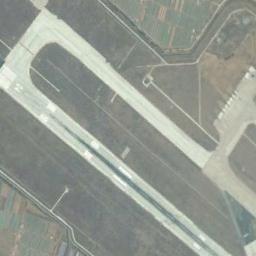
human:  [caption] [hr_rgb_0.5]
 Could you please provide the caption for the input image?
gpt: Next to the two runways are brown bare ground  One side of the runway is connected to a concrete ground  There are white short and thick line signs on the runway .

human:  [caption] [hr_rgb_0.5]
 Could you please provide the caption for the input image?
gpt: The runway with some markings connects another road .

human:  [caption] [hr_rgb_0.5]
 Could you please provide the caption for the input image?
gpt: The grass is beside the runway .

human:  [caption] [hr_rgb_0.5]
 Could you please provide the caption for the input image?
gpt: The runway is on the bare land .

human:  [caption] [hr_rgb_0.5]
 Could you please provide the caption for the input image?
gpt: There are some empty land beside the runway .